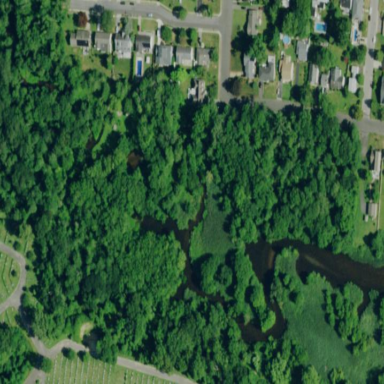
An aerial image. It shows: Swampy wetland area.